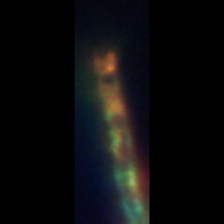
Taxon: Chaetoceros
Group: Diatoms